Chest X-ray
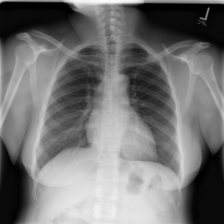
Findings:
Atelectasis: negative
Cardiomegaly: negative
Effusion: negative
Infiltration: negative
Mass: negative
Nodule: negative
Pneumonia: negative
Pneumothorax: negative
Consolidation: negative
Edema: negative
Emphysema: negative
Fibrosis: negative
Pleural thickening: negative
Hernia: negative